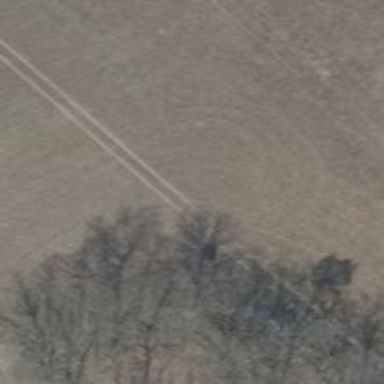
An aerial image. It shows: Grass track with grade5 tracktype.